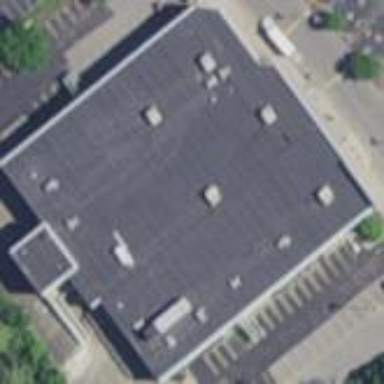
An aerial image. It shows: Building used as fitness center.